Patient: sex F, age 68
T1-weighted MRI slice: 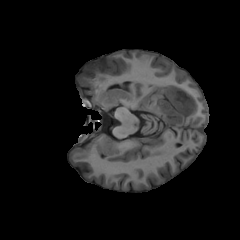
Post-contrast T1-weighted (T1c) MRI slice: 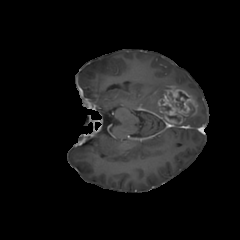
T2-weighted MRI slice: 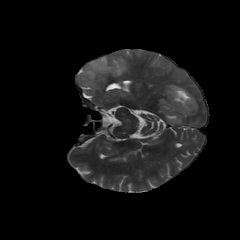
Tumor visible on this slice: yes
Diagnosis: Glioblastoma, IDH-wildtype
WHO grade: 4